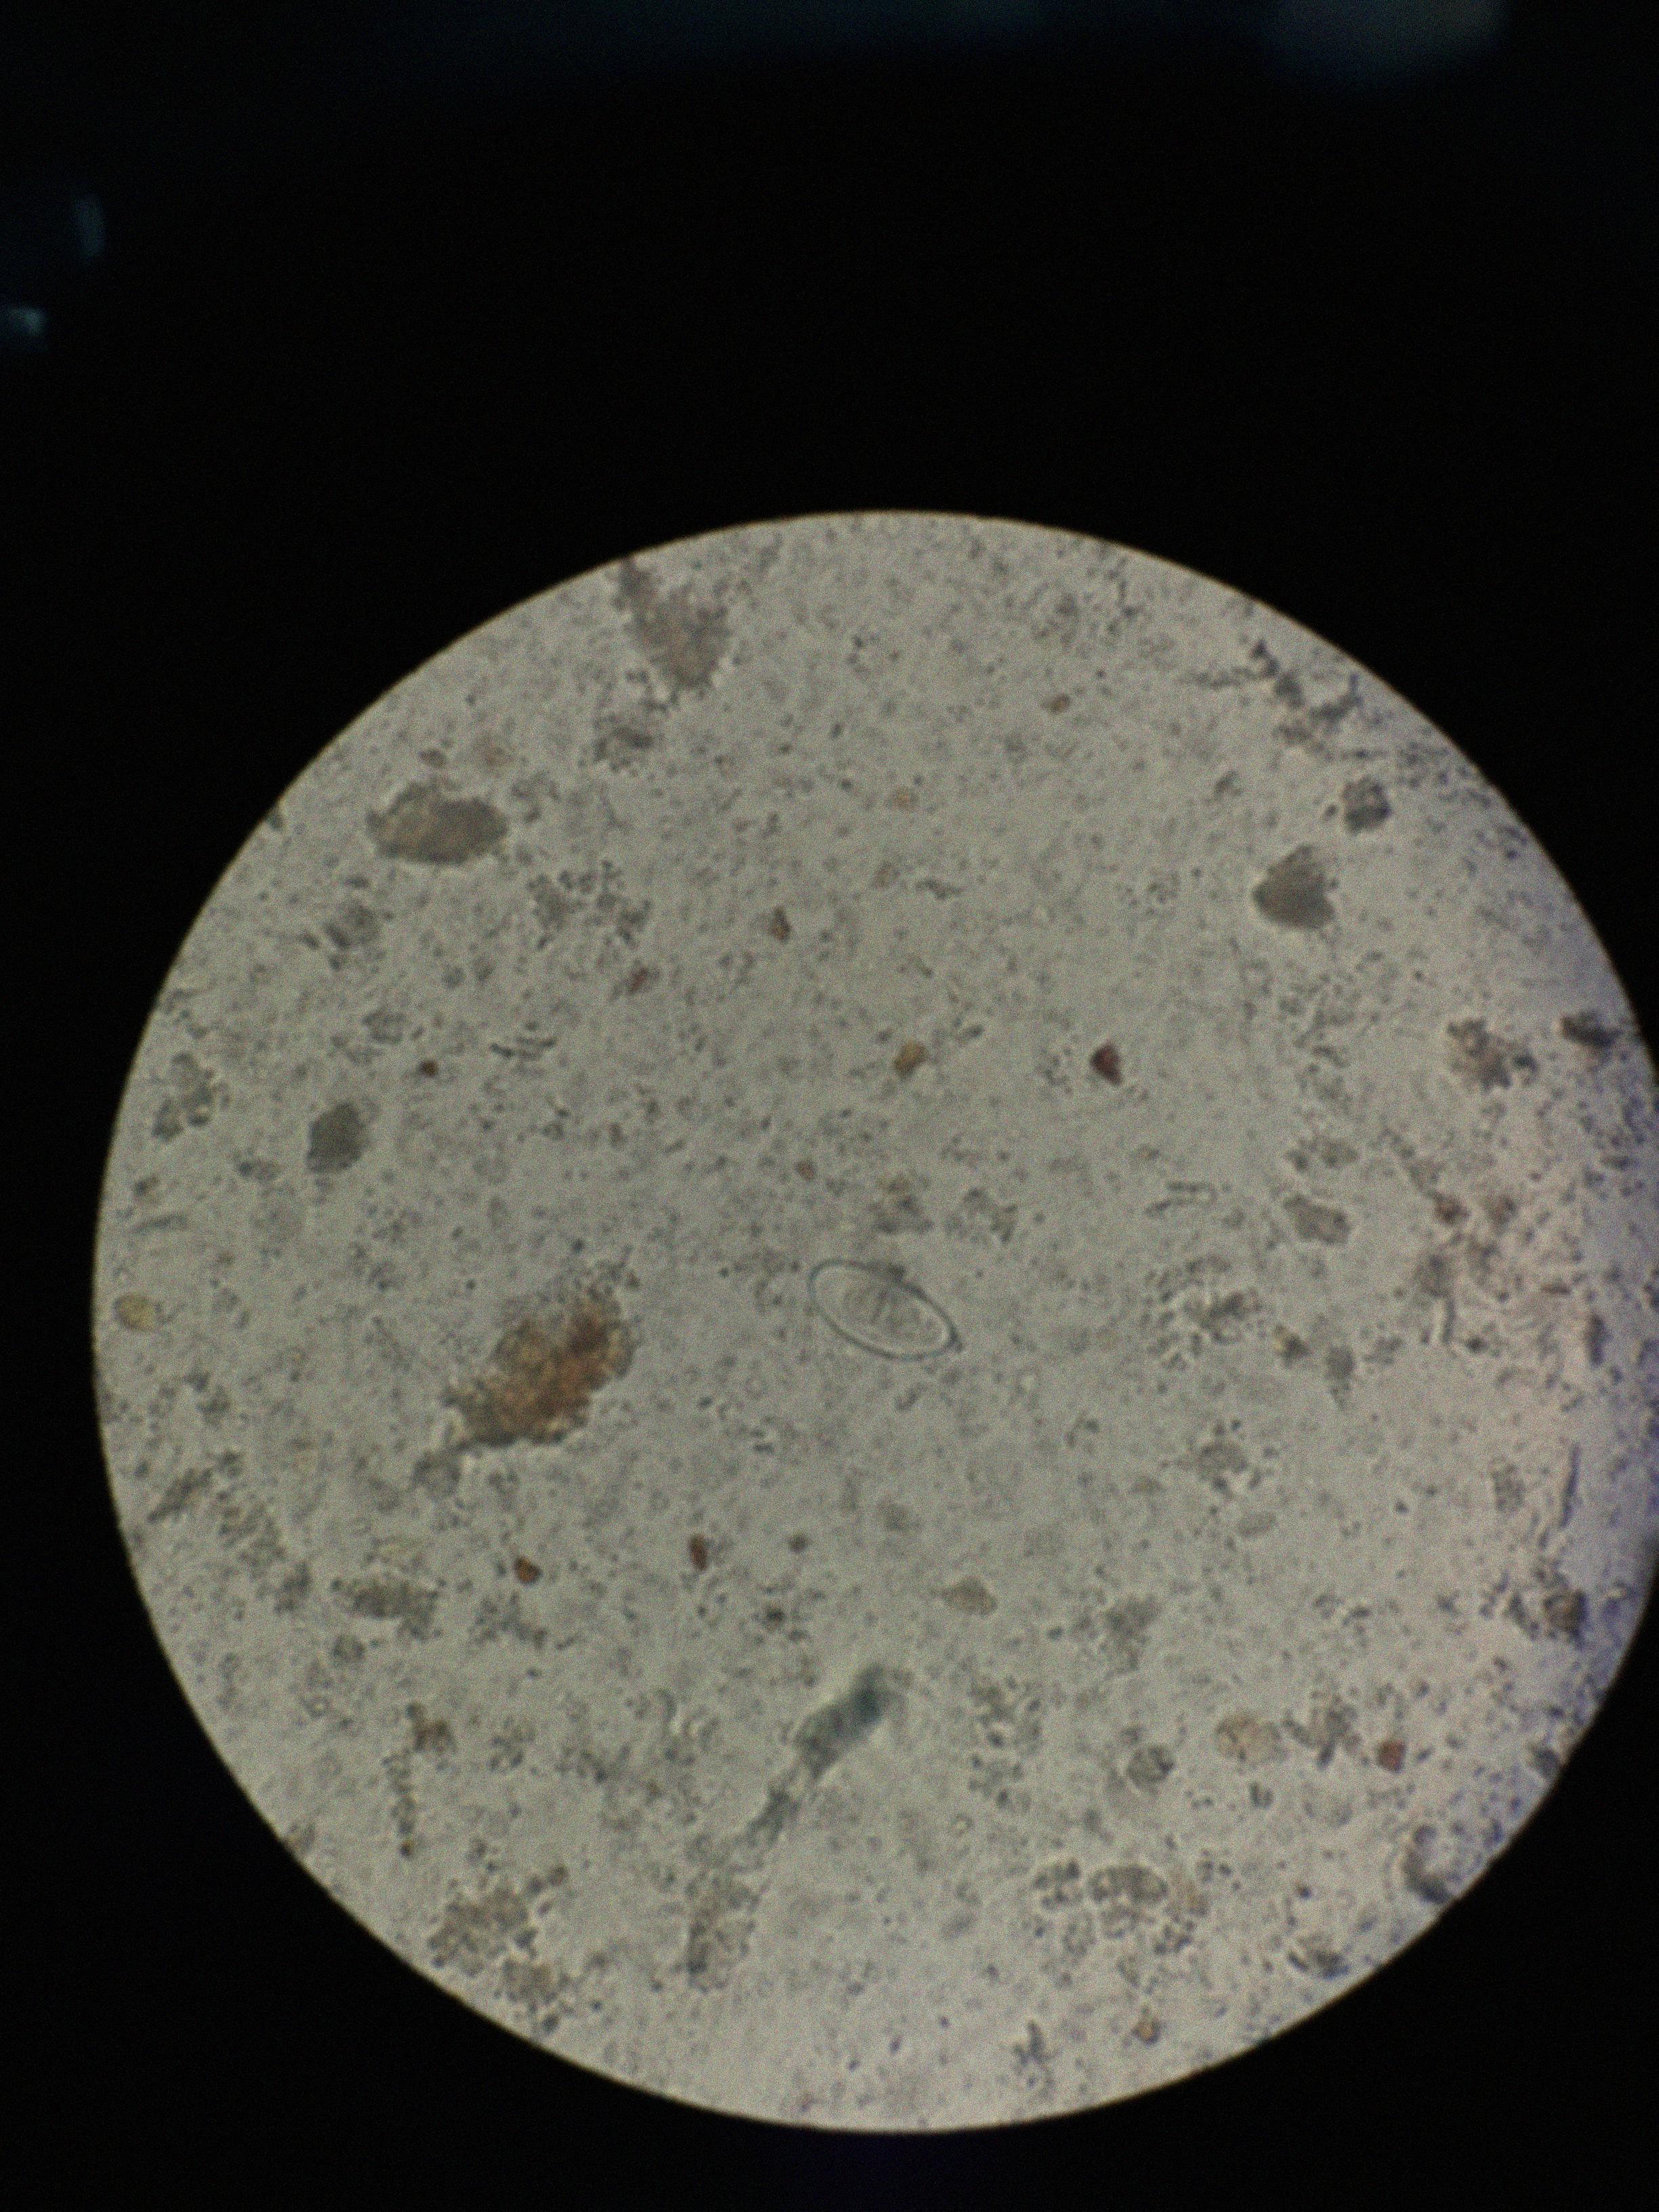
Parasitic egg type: Enterobius vermicularis